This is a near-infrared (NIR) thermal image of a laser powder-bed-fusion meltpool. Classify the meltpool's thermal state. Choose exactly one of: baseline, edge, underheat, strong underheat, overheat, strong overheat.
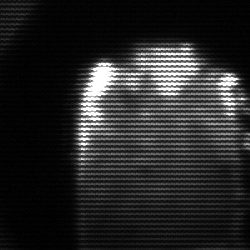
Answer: baseline